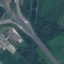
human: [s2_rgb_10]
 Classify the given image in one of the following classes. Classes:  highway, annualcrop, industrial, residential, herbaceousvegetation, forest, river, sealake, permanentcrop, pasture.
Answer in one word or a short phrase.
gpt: Highway